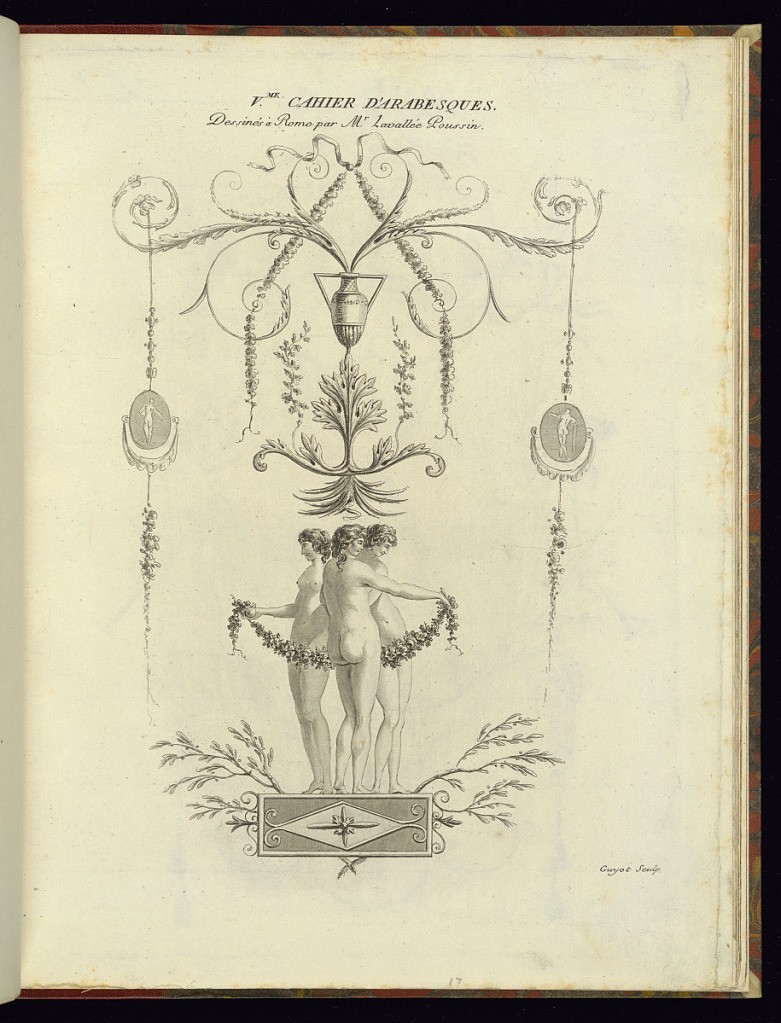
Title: Title Page
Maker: Etienne de Lavallée, French, 1735 – 1802
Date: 1788
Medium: Etching and aquatint on laid paper
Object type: Print
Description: Title page for a series of arabesque ornament designs with neoclassical motifs. The title is lettered upper center with a design below featuring scrolling acanthus leaves, rosettes, festoons of flowers and leaves, ribbons, fleurons, oval miniatures, foliate branches and three nude female figures. The plate is signed.